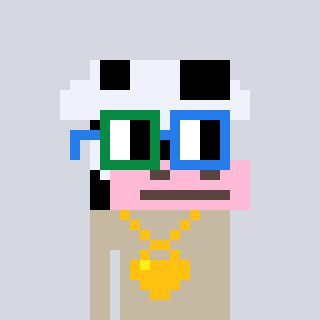
a pixel art character with square green and blue glasses, a cow-shaped head and a bege-colored body on a cool background